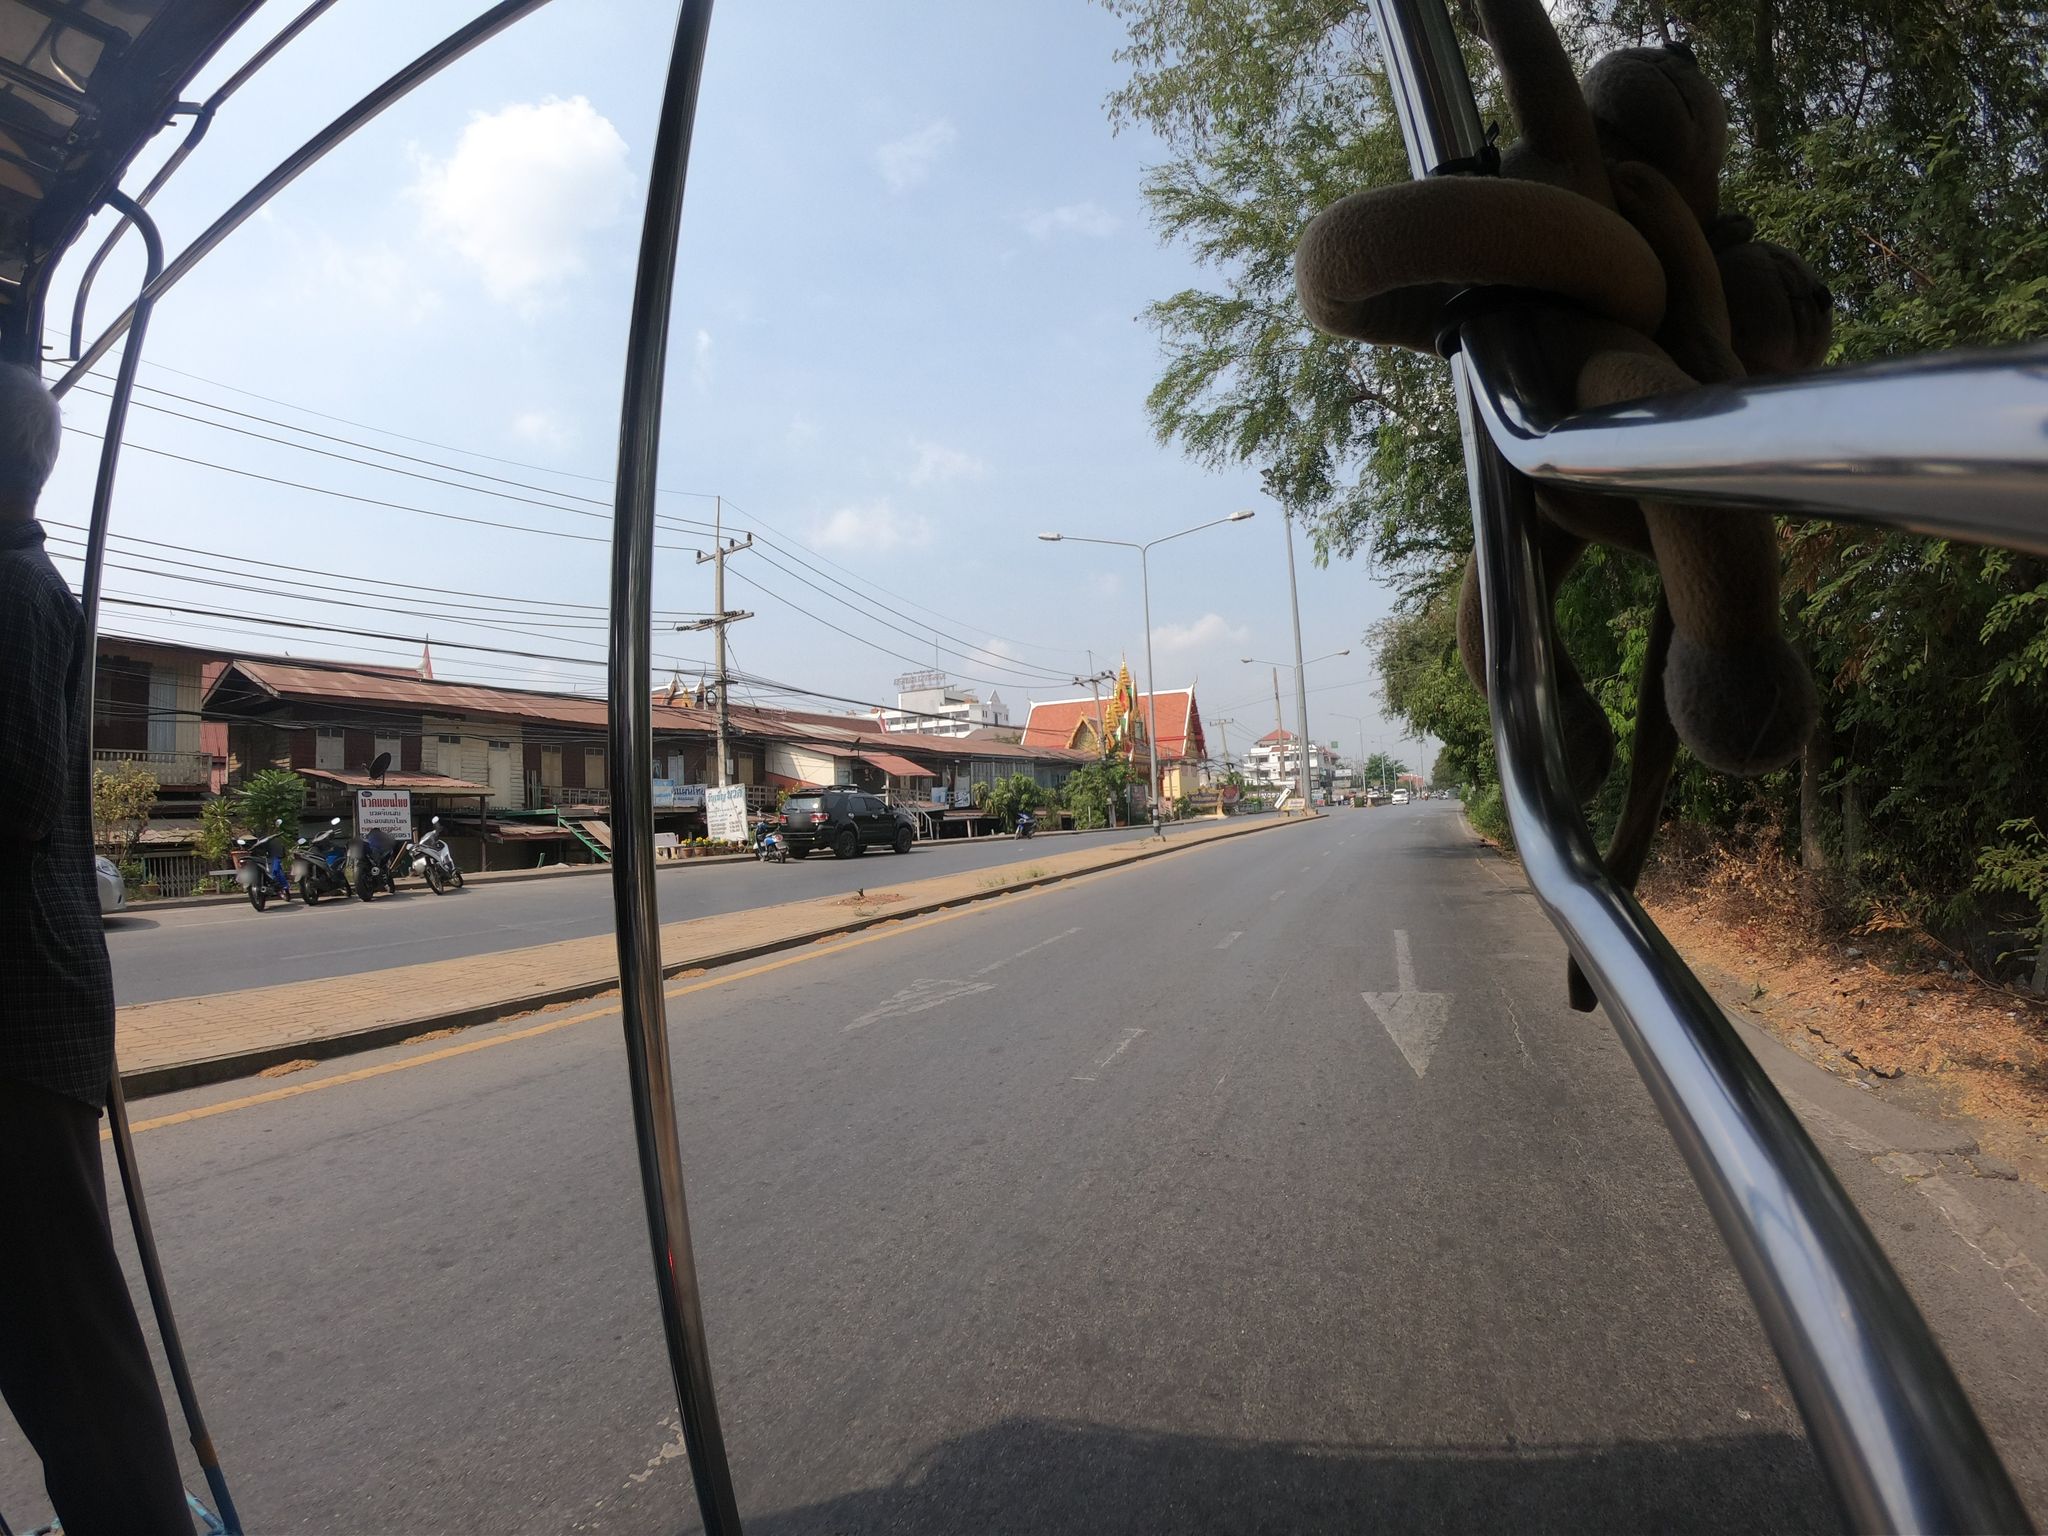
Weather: clear
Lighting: day
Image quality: good
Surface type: cycling surface
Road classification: secondary
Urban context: semi-dense urban cluster
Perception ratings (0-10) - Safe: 3.33, Lively: 6.35, Beautiful: 7.85, Boring: 8, Depressing: 3.28, Wealthy: 3.21